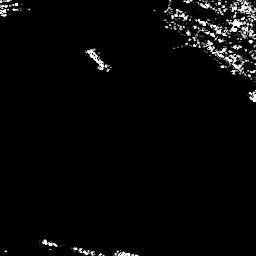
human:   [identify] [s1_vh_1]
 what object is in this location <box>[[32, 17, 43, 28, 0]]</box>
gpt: <ref>1 medium ship at the top</ref>